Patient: sex M, age 79
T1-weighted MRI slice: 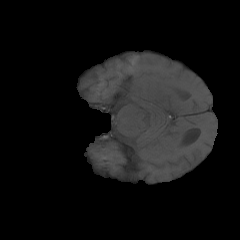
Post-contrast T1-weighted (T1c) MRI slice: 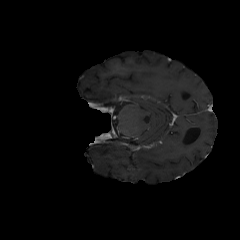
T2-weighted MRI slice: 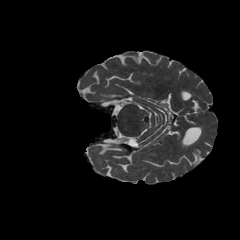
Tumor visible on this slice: no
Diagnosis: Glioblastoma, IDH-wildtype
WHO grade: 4